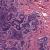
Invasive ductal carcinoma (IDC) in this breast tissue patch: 1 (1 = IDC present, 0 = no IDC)